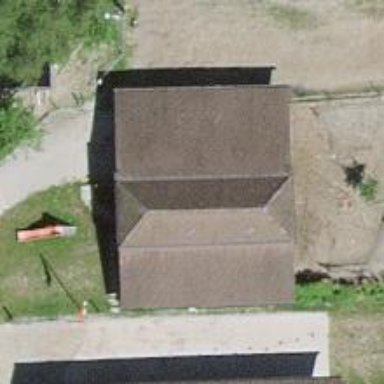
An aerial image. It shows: Rural barn.